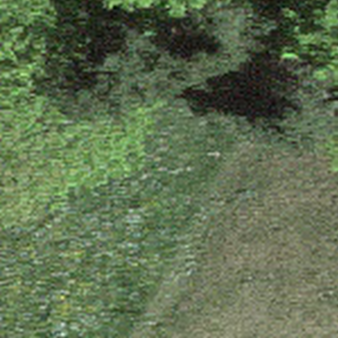
Label: other